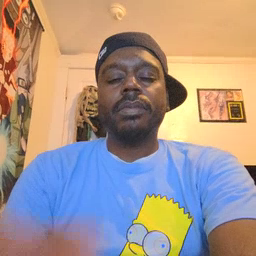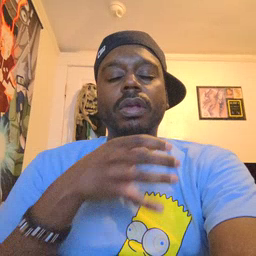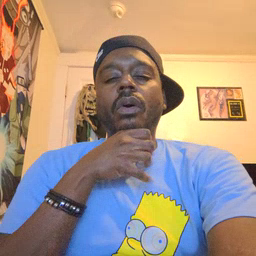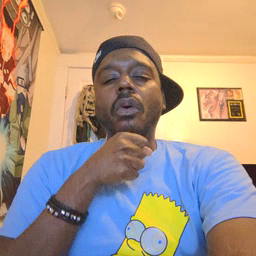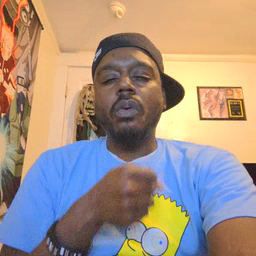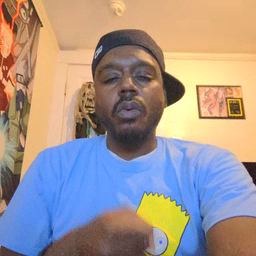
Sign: old